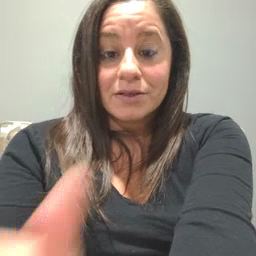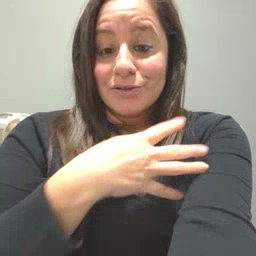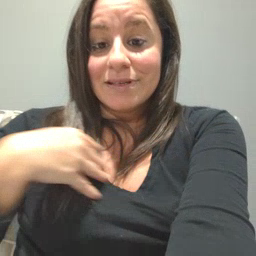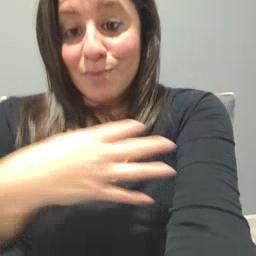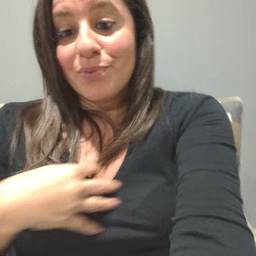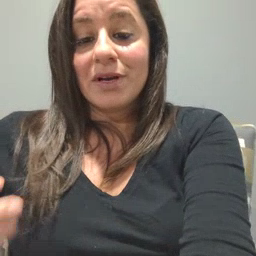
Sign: zebra